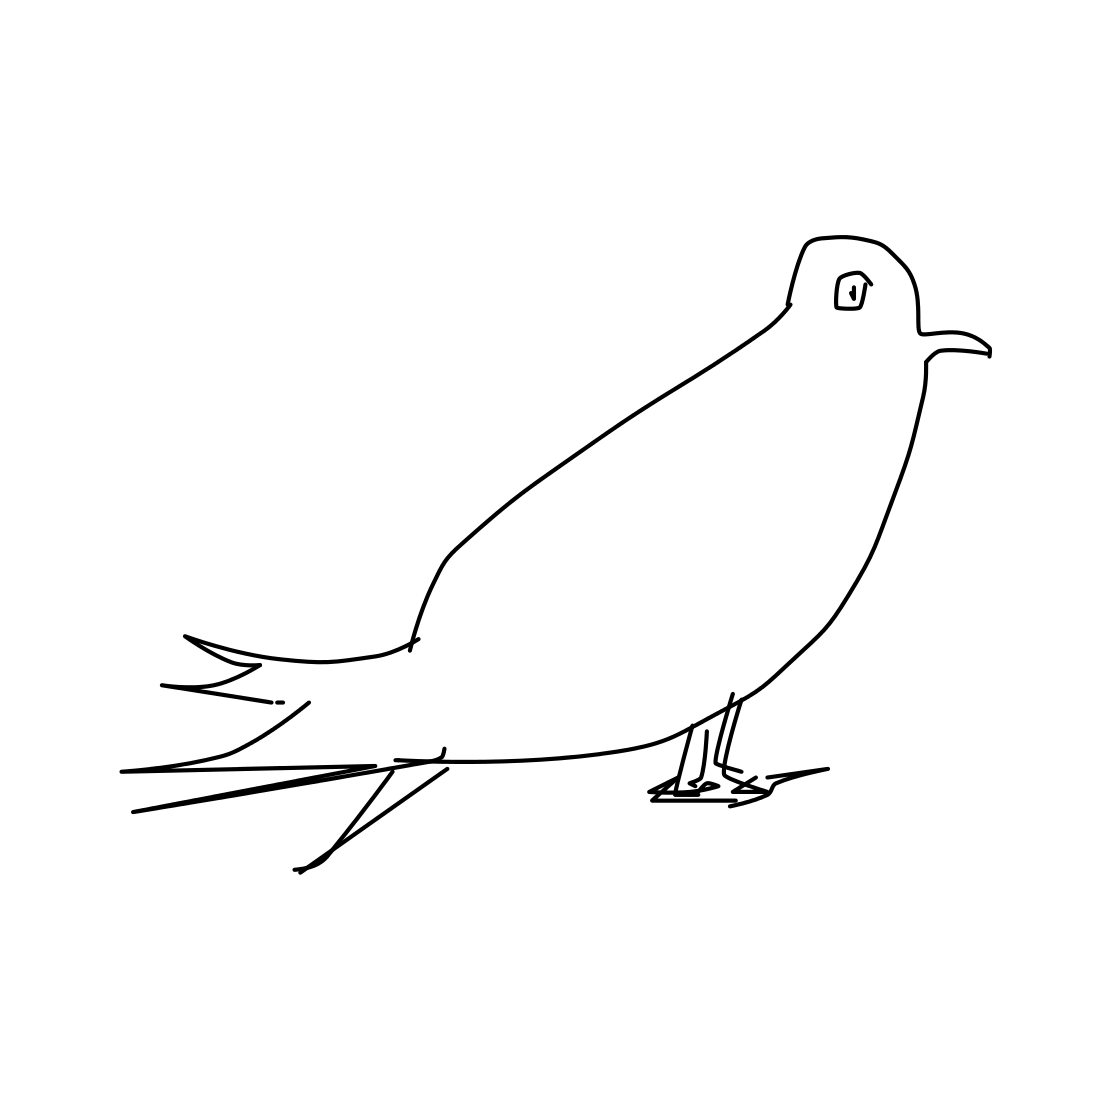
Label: pigeon